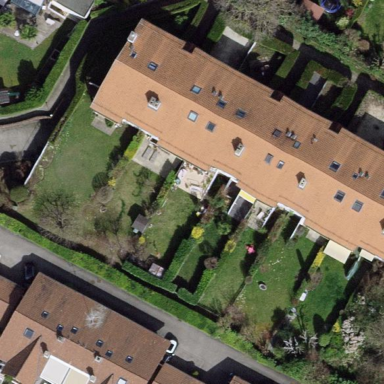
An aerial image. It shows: Garden surrounded by fence.